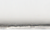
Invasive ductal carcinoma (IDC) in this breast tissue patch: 0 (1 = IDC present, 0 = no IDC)